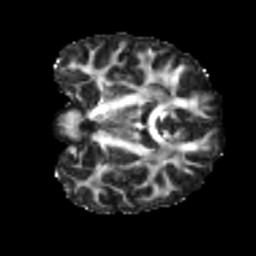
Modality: FA
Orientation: coronal
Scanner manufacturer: siemens
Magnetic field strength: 3 T
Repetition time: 4 s
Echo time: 0.0594 s